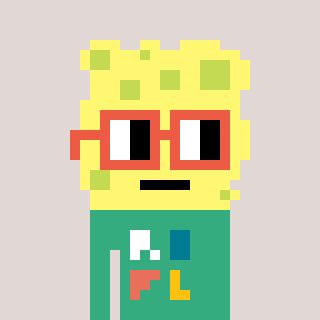
a pixel art character with square orange glasses, a sponge-shaped head and a teal-colored body on a warm background